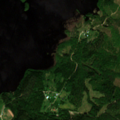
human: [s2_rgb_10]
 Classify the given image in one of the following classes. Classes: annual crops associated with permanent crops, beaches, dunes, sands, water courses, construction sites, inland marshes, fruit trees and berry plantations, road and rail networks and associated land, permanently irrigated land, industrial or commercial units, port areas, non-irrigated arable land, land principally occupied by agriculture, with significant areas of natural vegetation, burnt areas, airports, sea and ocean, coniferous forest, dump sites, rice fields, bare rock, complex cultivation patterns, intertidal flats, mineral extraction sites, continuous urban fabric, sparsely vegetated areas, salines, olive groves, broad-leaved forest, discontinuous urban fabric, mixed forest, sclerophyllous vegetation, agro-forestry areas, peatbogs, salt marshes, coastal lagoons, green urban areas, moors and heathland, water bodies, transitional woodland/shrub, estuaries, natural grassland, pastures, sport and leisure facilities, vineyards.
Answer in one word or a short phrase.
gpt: mixed forest, transitional woodland/shrub, water bodies